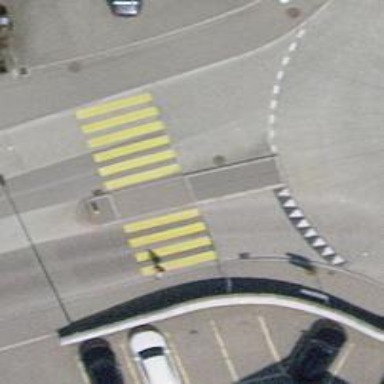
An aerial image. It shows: Kerb serving as barrier.